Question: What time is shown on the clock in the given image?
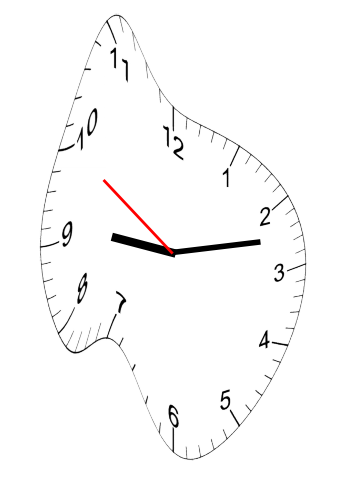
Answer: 09:12:50